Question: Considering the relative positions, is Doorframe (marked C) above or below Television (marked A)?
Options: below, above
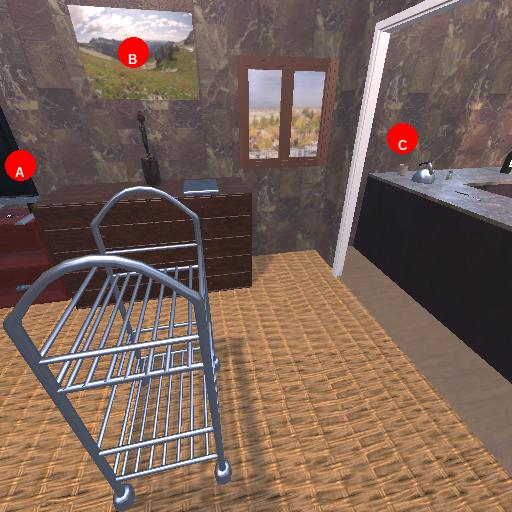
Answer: below